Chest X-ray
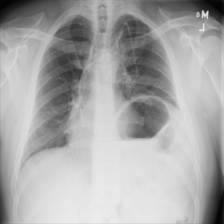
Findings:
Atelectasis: negative
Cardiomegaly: negative
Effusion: negative
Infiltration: negative
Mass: negative
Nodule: negative
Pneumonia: negative
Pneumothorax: negative
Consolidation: negative
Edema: negative
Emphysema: negative
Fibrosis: positive
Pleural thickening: negative
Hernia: negative